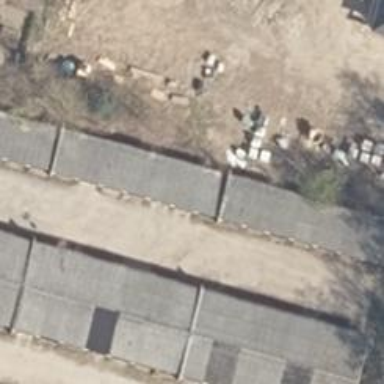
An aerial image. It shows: Group of garages.